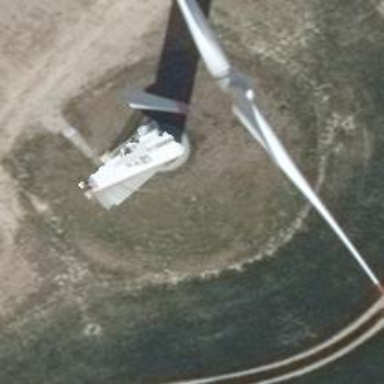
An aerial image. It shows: Wind generator powered by wind. The generator type is horizontal axis and it uses wind turbines.